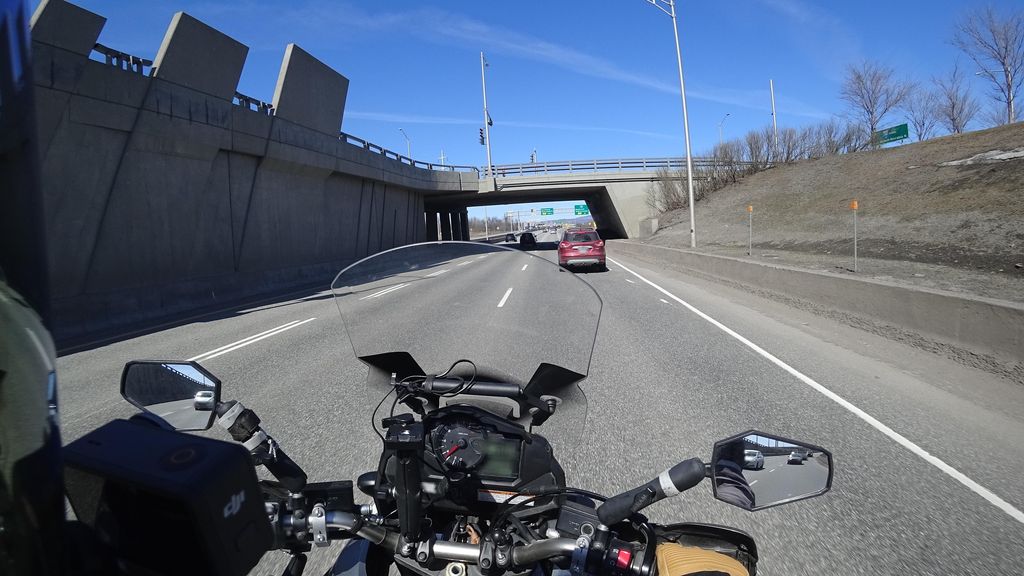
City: quebec_city